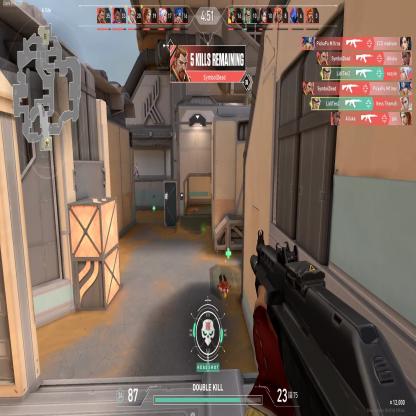
Label: enemy